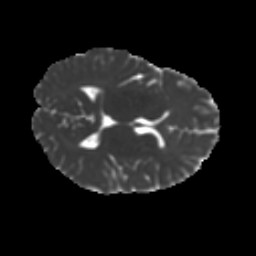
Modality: MD
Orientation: axial
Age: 24
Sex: female
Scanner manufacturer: ge
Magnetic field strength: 3 T
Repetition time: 7.8 s
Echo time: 0.0606 s